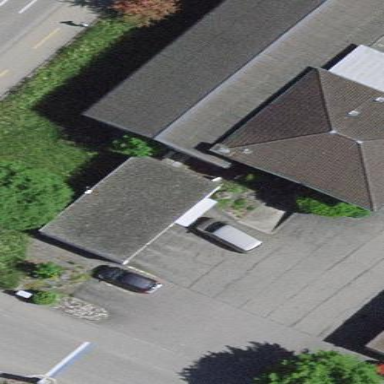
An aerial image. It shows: Group of garages.